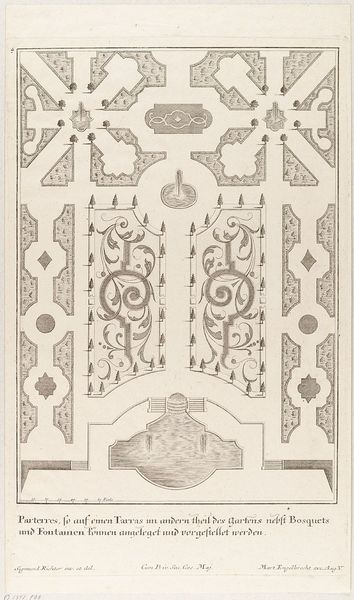
Titel: Gartenparterre
Künstler: Martin Engelbrecht
Standort: Hamburg
Institution: Museum für Kunst und Gewerbe Hamburg
Schlagwörter: zeichnung, barock, wege, brunnen, garten, springbrunnen, grafik, graphik, ornamente, aufsicht, fotografie, photographie, druckgraphik, druckgrafik, radierung, stich, beschriftung, entwurf, blumenbeet, rabatte, plan, fontaine, kupferstich, grundriss, sternförmig, irrgarten, gartengestaltung, parks, reproduktionen, barockzeit, barockzeitalter, druckerzeugnisse, gebäudes, gärten, ornamentstich, vorlageblätter